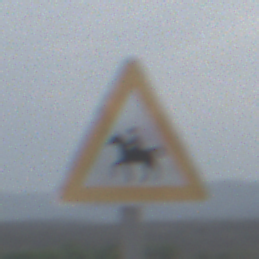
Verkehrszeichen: ReiterRechts
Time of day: Midday
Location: Outdoor (Nature)
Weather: PartlyCloudy
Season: NotSpecified
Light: Natural